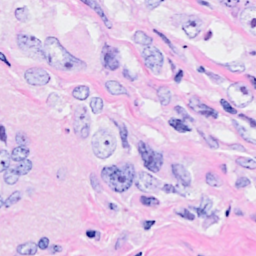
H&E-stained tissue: Breast